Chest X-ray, AP view. Patient: 68 years old, sex M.
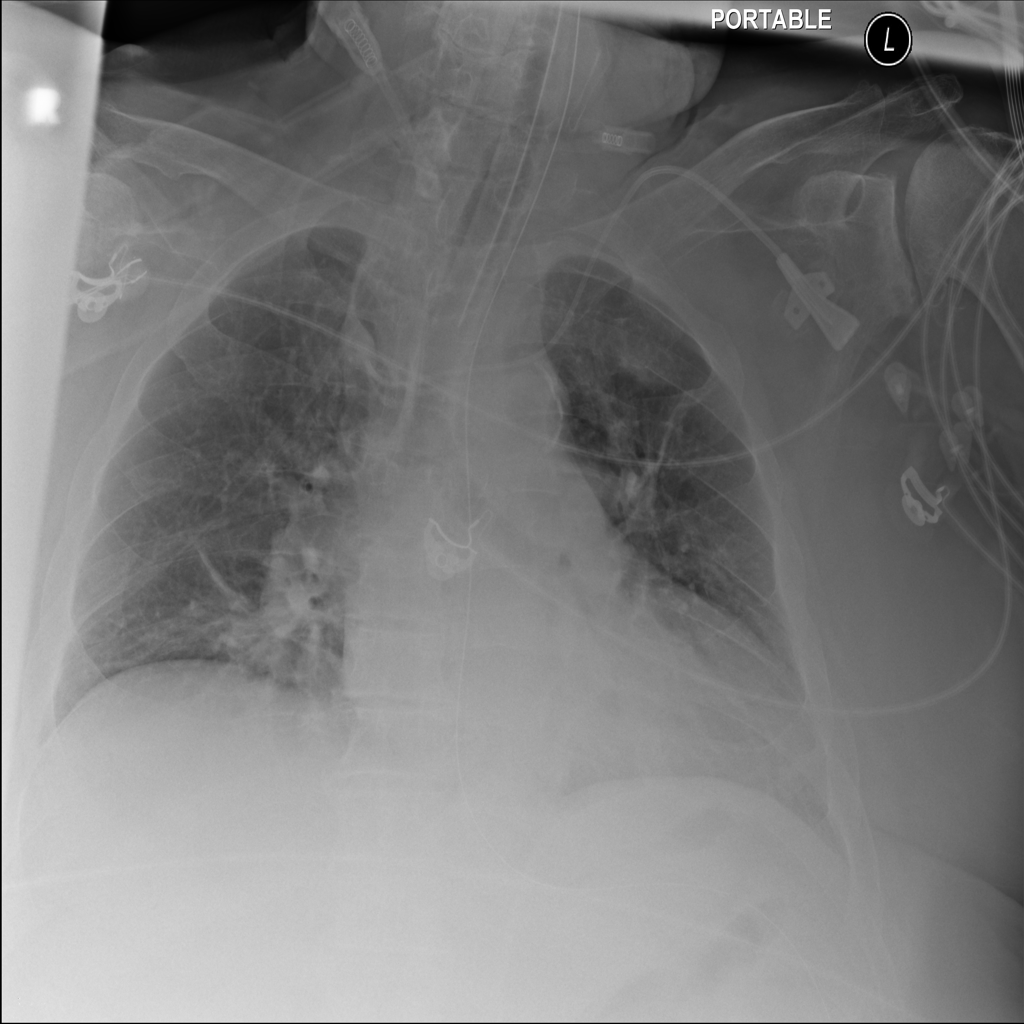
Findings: Atelectasis